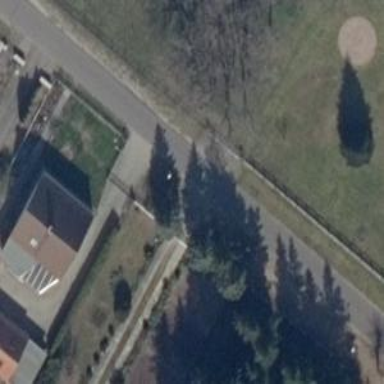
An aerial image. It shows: Driveway leading to service road.